Question: I would like to display the current date in the bottom part of the calendar on a control. Has anyone extended the control to do this?
Something like the attached image...

I managed to pull off some codes, but still, I have the slightest idea of how to add the label below the datechooser control.
'''
package
{
import mx.controls.DateChooser;
import mx.controls.Label;
import mx.core.UITextField;
import mx.core.IUITextField;
import mx.core.UIComponent;
import mx.core.mx_internal;
import flash.display.Sprite;
public class ExtendedDateChooser extends DateChooser
{
public function ExtendedDateChooser()
{
super();
}
protected override function updateDisplayList(unscaledWidth:Number, unscaledHeight:Number):void
{
super.updateDisplayList(unscaledWidth, unscaledHeight);
var dateGrid : UIComponent = mx_internal::dateGrid;
// Code to add the label here....
// BELOW DOES NOT WORK!
/*
var label:Label = new Label();
label.text = "TEST";
label.y = dateGrid.height + 5;
label.x = 5;
this.addChildAt(label, this.getChildIndex(dateGrid));
*/
}
}
}
'''
And in my MXML, I have the control declared as follows:
'''
<mx:DateField width="100" parseFunction="{null}" dropdownFactory="ExtendedDateChooser" />
'''
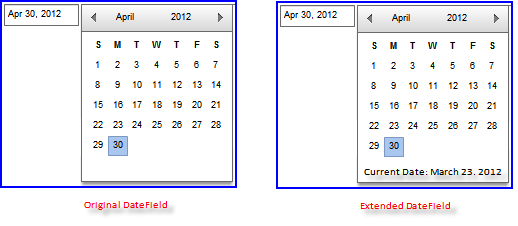
Answer: In order to do this cleanly, what you actually want to extend is the 'DateChooser' control, as that represents the dropdown.
You will then need to change the dropdown class of the DateField control
'''
myDateField.dropdownFactory = new ClassFactory(ExtendedDateChooser);
'''
I'll continue to update this answer as I have time to research.